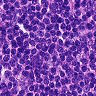
Metastatic tissue present: no